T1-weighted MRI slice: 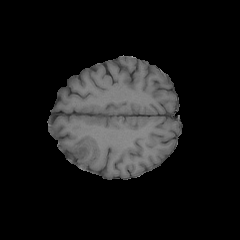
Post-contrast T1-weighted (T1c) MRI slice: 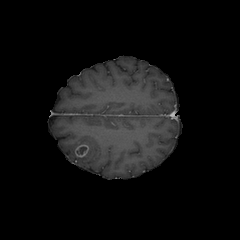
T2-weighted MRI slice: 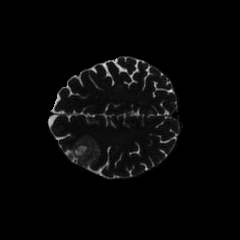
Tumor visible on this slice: yes